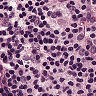
Metastatic tissue present: no